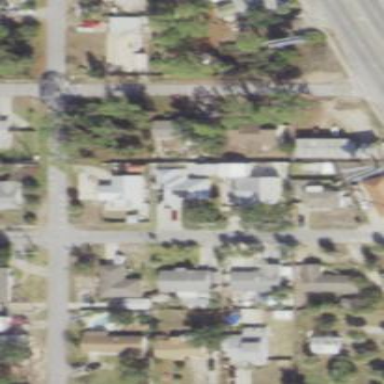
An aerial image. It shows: This residential area consists of single-family homes.